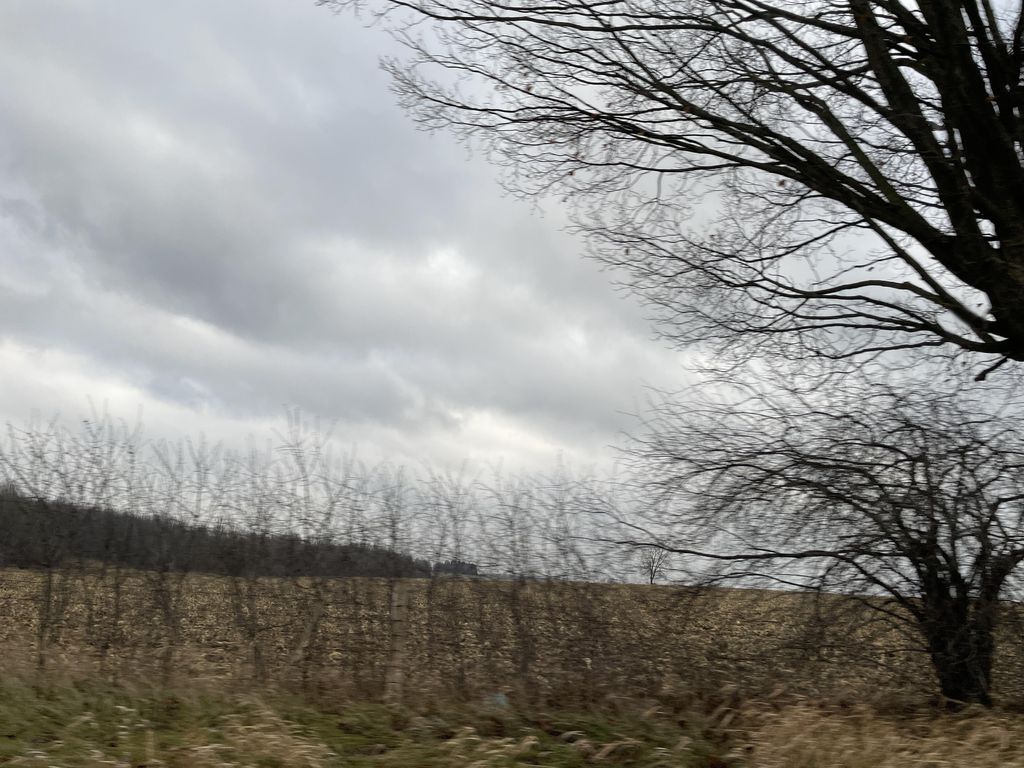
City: kitchener-waterloo